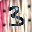
Label: 3